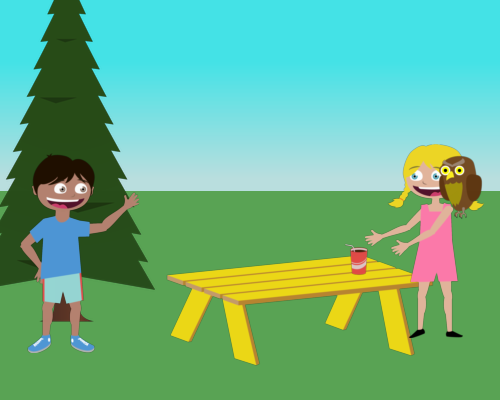
on the left place a pine tree 1 inch from the bottom and the top and left side is cut of a little on the left of the tree place a laughing boy with one arm up and one arm on his hip facing right and in the middle place a picnic table with a red cup on top on the right side on the right of the table there is a laughing girl with her arms in front of her facing left and an owl on her left arm